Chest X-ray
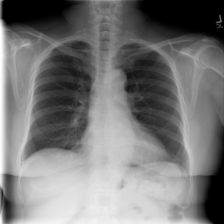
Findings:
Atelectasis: negative
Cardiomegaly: negative
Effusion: negative
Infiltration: negative
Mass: negative
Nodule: negative
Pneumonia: negative
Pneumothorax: negative
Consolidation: negative
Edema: negative
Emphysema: negative
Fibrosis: negative
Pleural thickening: negative
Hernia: negative